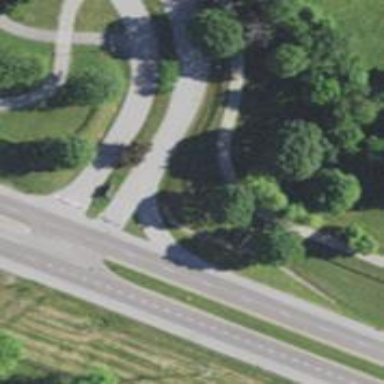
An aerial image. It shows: Secondary link road.